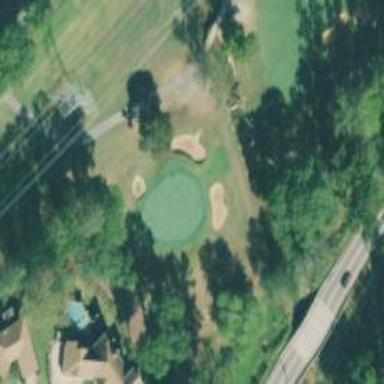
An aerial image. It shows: Golf hole.